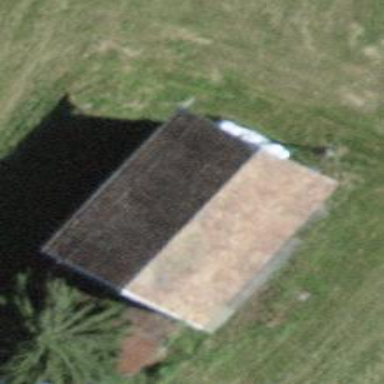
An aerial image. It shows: Rural barn.